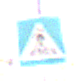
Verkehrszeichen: FussgaengerueberwegLinks
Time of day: Midday
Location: Outdoor (Nature)
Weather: Overcast
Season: NotSpecified
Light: Natural